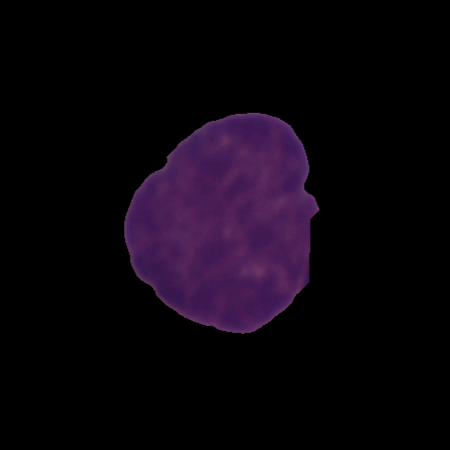
Label: cancer